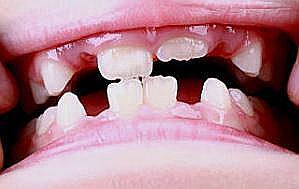
Condition: hypodontia